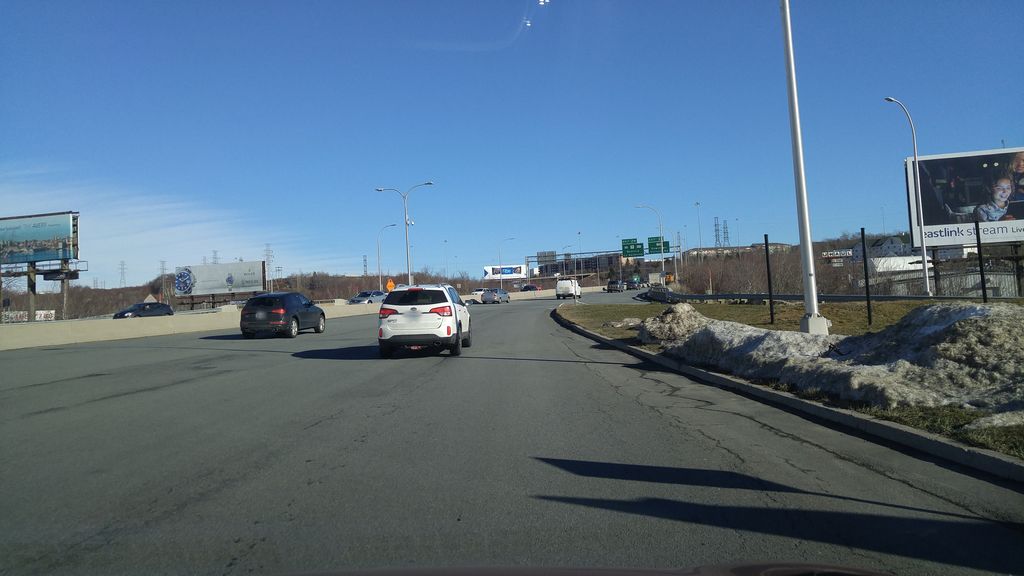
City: halifax